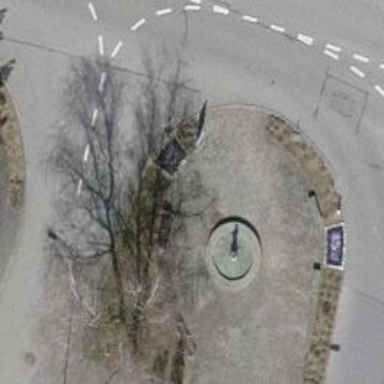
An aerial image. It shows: Fountain.